Question: I have an MKMapView here in my app:

When I pan the map view to set the tracking mode to None (and the button on the lower right corner will empty its brown fill, only showing its stroke), and click that button again to change the tracking mode to Follow, the map view doesn't animate and pan continuously to the current location, instead it jumps to that location in a sudden.
Why is this? Thank you for your answer.
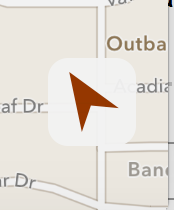
Answer: I finally found out that it was just a typo. Really remember to use "setUserTrackingMode" with animated true instead of just setting the userTrackingMode property! I was using Swift, so it can be really easily missed.